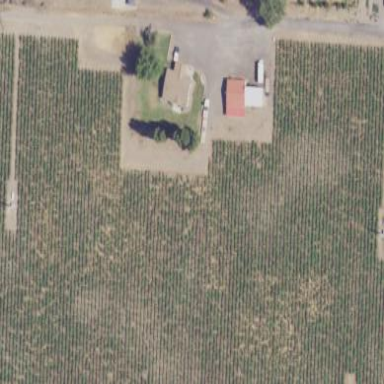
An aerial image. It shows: Vineyard growing grapes.